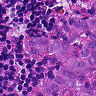
Metastatic tissue present: yes